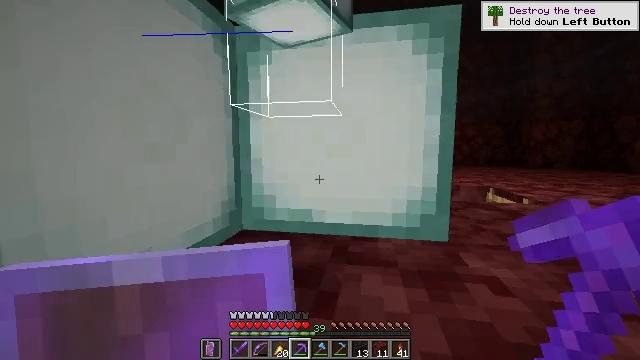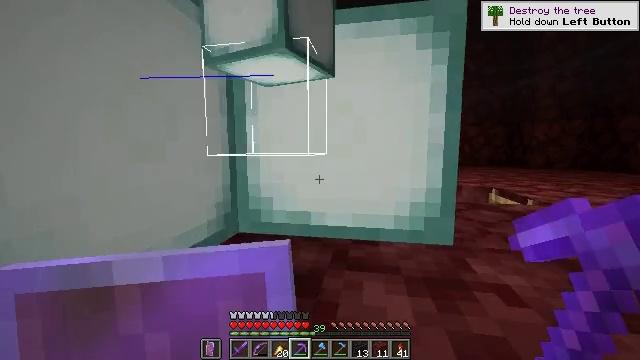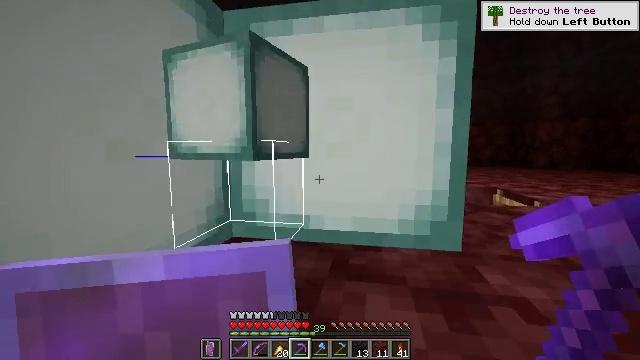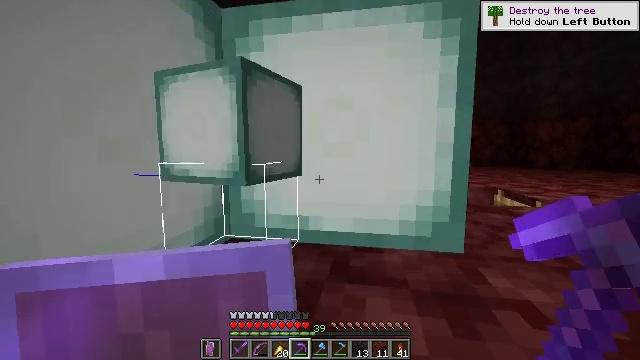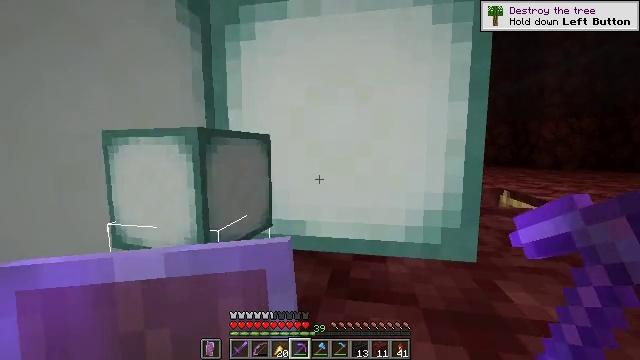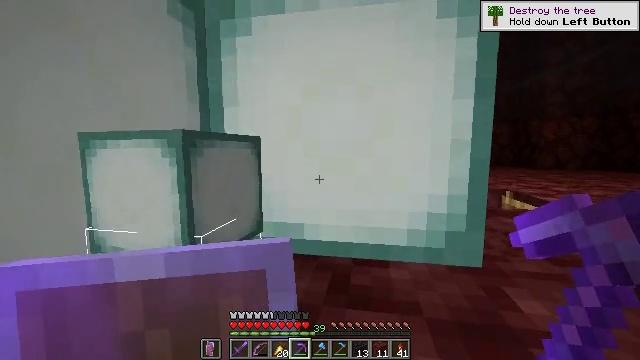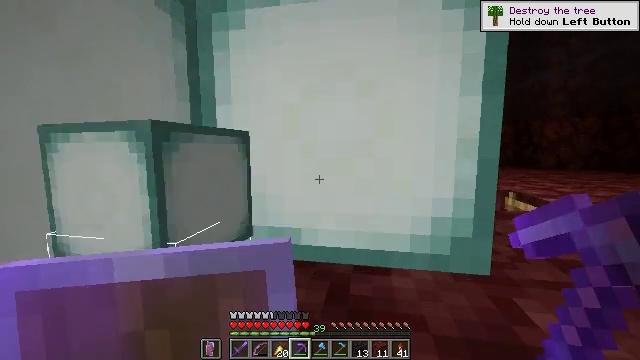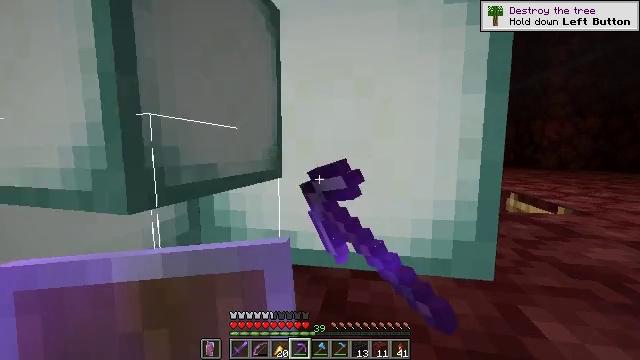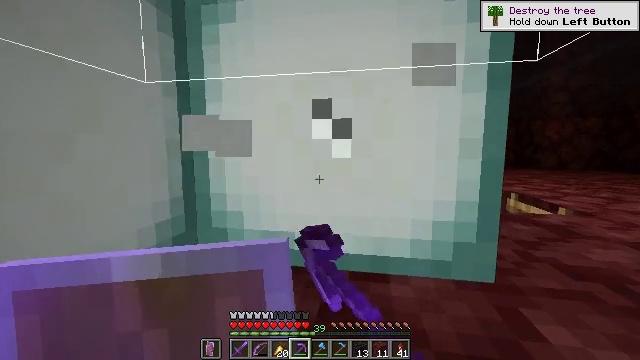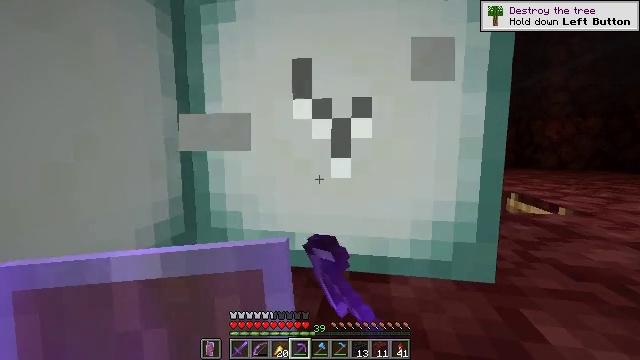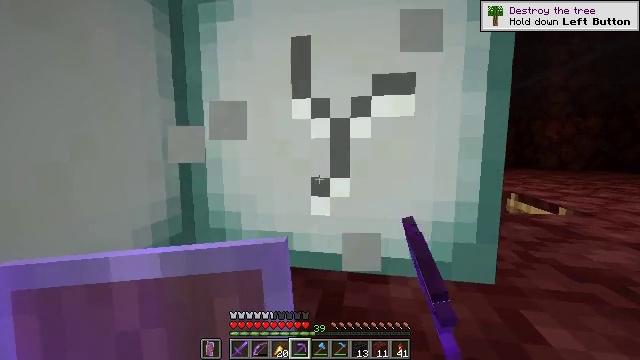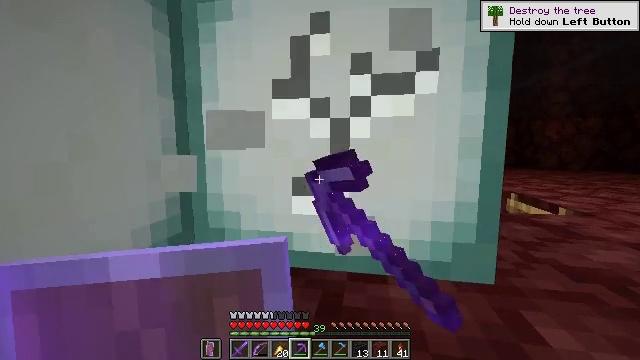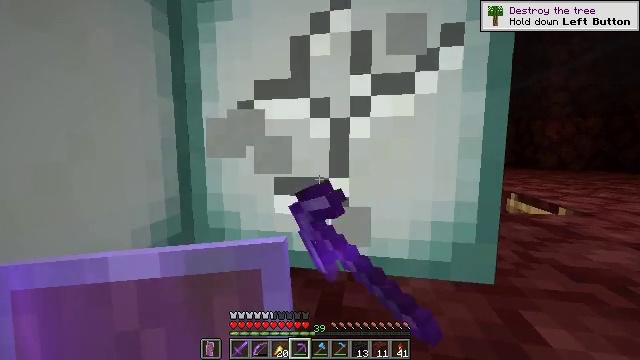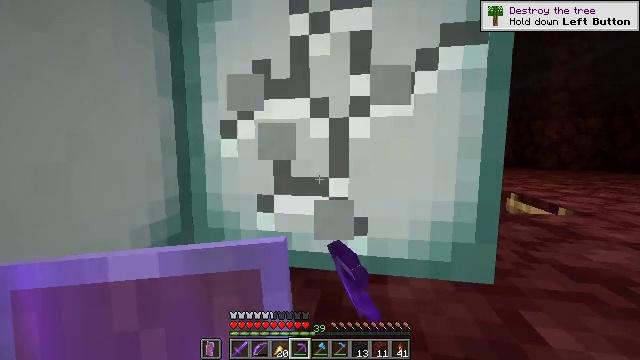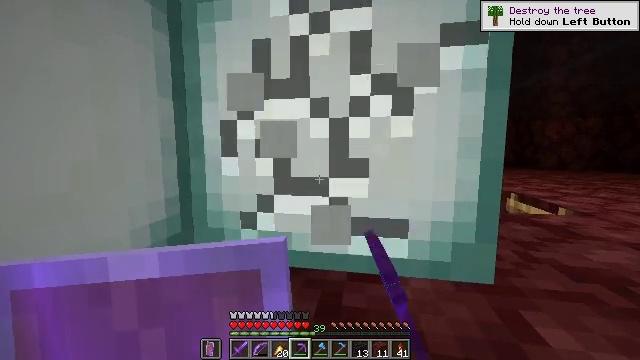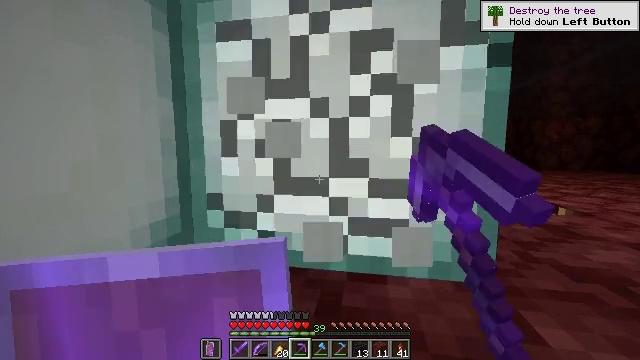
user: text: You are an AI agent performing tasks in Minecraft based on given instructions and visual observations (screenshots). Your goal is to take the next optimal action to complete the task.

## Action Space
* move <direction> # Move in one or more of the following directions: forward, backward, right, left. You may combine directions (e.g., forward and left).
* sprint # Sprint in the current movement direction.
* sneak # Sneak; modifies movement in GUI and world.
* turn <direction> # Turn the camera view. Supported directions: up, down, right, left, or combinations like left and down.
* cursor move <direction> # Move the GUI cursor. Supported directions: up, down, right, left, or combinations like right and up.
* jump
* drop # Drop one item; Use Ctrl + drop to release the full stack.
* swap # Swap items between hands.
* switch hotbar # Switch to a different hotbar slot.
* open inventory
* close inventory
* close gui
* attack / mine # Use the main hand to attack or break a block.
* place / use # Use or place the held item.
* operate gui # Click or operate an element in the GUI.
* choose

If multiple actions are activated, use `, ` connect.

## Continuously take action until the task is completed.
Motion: motion action
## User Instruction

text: Break the glowing sea lantern block.
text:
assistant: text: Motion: move forward
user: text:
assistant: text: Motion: move forward
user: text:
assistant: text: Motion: move forward
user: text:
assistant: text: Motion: move forward
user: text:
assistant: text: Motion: move forward
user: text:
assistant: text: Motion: attack / mine
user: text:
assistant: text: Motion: attack / mine
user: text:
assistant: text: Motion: attack / mine
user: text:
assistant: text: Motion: attack / mine
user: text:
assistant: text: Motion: attack / mine
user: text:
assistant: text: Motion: attack / mine
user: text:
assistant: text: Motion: attack / mine
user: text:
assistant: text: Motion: attack / mine
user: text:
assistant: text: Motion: attack / mine
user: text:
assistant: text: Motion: attack / mine
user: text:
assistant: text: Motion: attack / mine
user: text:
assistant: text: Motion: attack / mine
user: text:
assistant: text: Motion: attack / mine
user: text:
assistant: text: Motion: no_op
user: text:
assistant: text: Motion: move forward
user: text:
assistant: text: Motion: move forward
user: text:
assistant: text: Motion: move forward
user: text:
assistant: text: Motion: move forward
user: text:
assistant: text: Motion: move forward
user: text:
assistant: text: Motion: move forward
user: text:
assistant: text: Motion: move forward
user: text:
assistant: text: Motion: move forward
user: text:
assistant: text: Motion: move forward
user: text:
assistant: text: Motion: move forward
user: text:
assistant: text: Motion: move forward